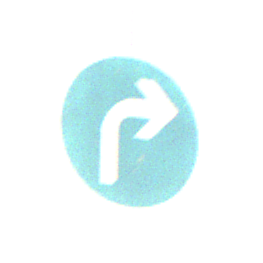
Verkehrszeichen: VorgeschriebeneFahrtrichtungRechts
Umgebung: Outdoor, Nature
Tageszeit: SunriseSunset
Wetter: PartlyCloudy
Licht: Natural
Jahreszeit: NotSpecified
Kontrast: MediumContrast